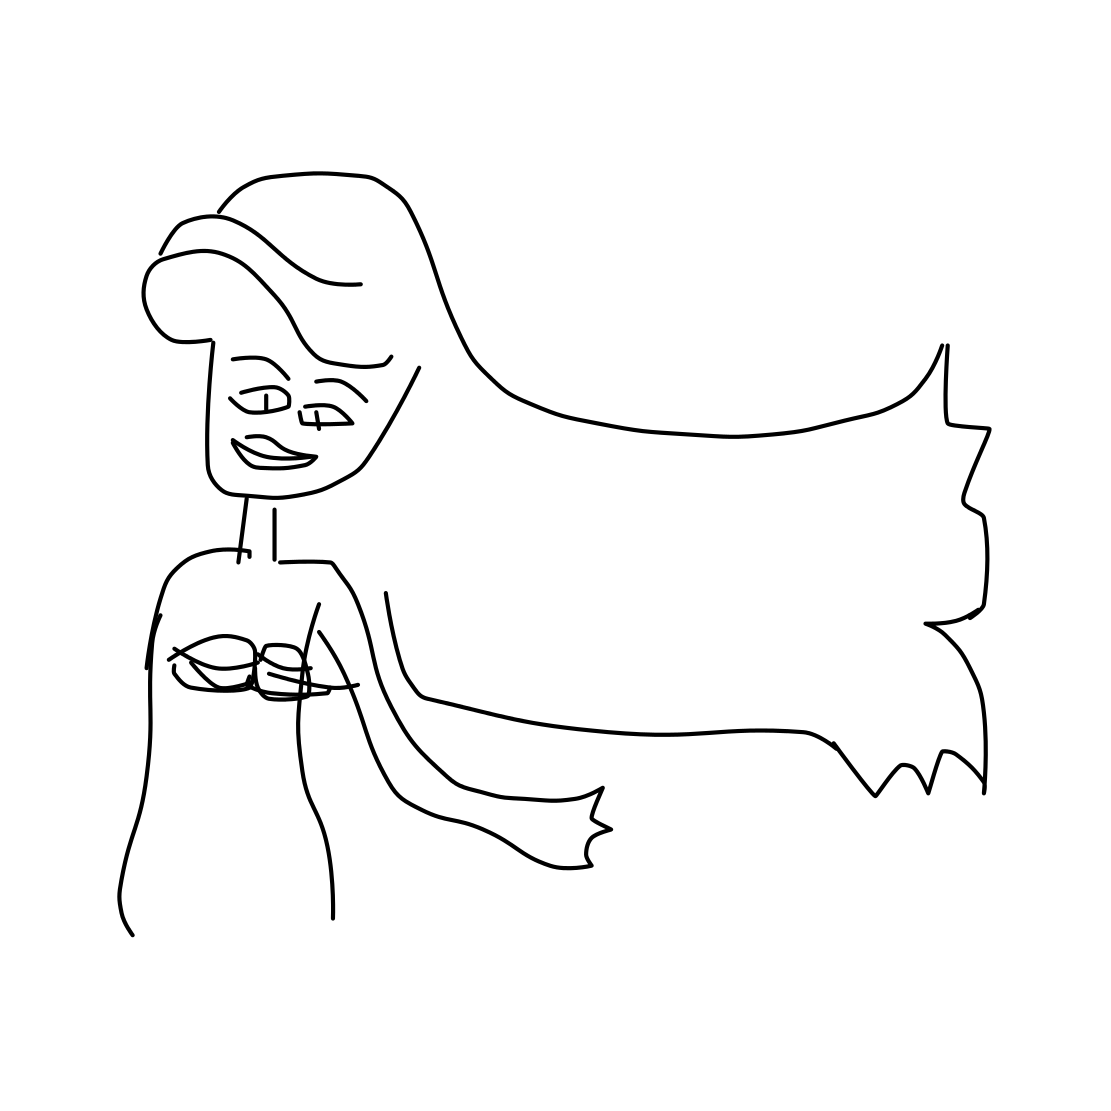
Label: mermaid